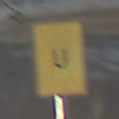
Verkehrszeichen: AnkuendigungOderFortsetzungUmleitungOhnePfeilsymbol
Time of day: SunriseSunset
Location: Outdoor (Nature)
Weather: PartlyCloudy
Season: NotSpecified
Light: Natural